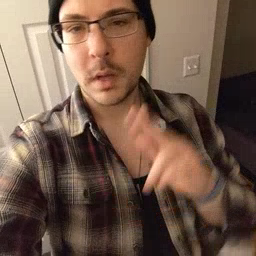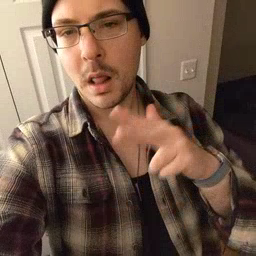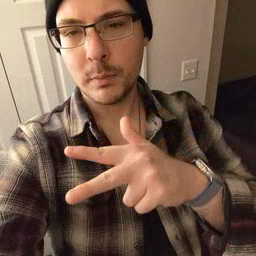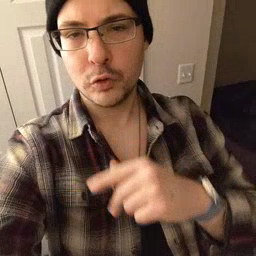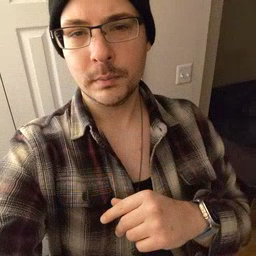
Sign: helicopter